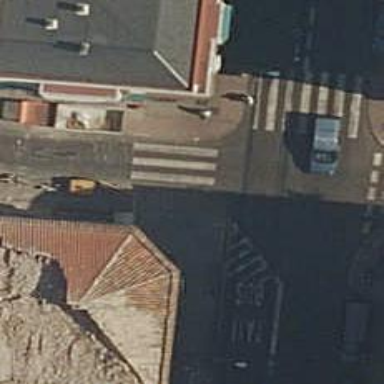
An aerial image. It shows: Marked crossing on the road.